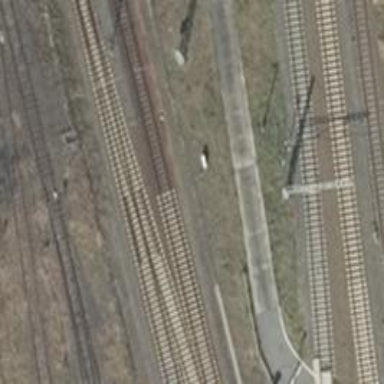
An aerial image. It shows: Railway track with contact line for electrification.